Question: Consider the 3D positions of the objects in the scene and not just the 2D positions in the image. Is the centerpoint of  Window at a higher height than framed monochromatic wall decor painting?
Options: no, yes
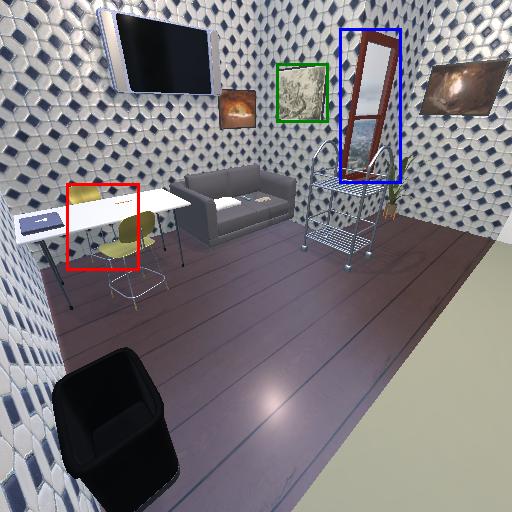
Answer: no